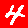
Digit: 4